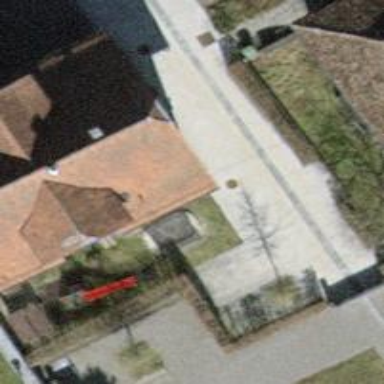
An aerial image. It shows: Red bench.